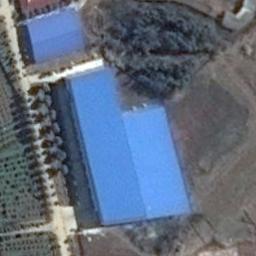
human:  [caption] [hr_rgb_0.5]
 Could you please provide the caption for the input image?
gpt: In an industrial area, There are factories and roads, Green belts, Large green spaces and free land .

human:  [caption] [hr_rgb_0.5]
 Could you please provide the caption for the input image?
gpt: Many houses of different shapes and sizes are in the industrial area .

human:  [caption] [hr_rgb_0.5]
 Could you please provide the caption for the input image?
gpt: Buildings in industrial areas vary in size .

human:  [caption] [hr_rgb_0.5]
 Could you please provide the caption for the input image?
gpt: The industrial area with two blue workshops is surrounded by some green areas .

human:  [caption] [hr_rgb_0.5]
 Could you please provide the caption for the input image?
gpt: There are two blue buildings and some green trees on the industrial area .